Field crop: maize
Growth stage: 1
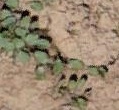
Species: convolvulus